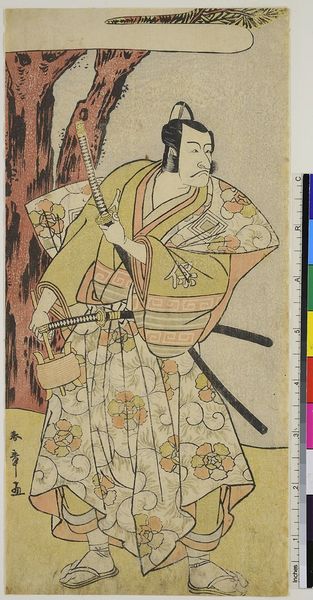
Künstler: Katsukawa Shunsh&#x14D;
Standort: Hamburg
Institution: Museum für Kunst und Gewerbe Hamburg
Schlagwörter: baum, mann, blumen, schwarz, rot, muster, bart, stamm, strauch, gewand, mantel, rosa, stock, holzschnitt, japan, schrift, stab, sandalen, druckgraphik, druckgrafik, schwert, girlanden, zeit, schauspieler, farbholzschnitt, schauspielerin, kabuki, edo, reproduktionen, druckerzeugnisse, bäume, sträucher